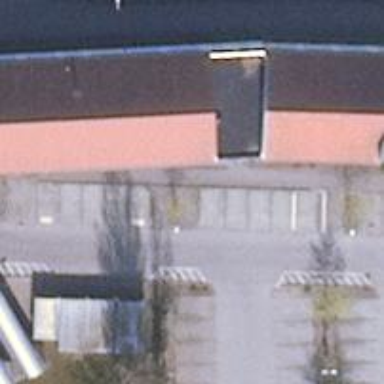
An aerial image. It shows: Parking aisle designated as service road.